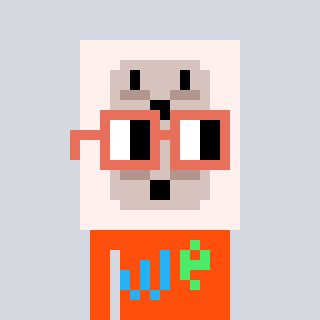
a pixel art character with square orange glasses, a outlet-shaped head and a orange-colored body on a cool background